The plot is a Hilbert-envelope spectrum of a rotating bearing's acceleration signal, annotated with the bearing's characteristic defect frequencies. Based on the visible evidence, which condition applies: normal, inner_race, outer_race, ball?
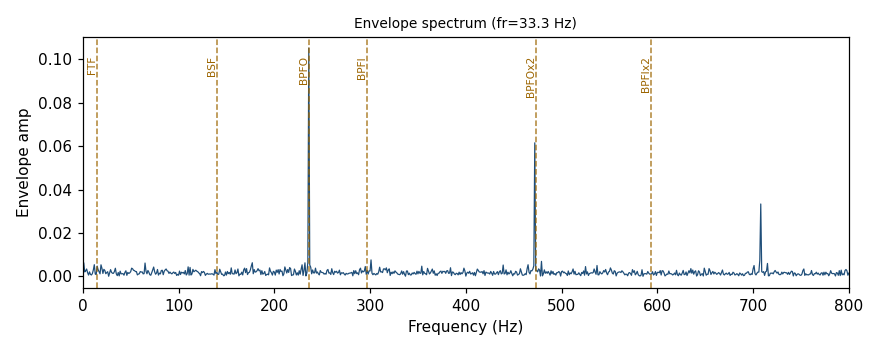
Answer: outer_race